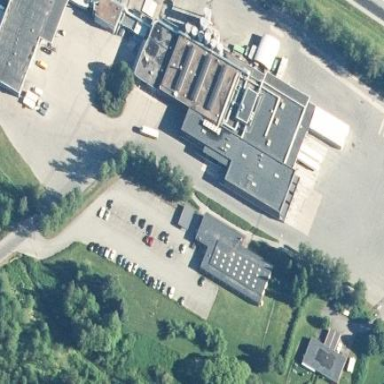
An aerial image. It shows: Manufacturing building that has man-made works.